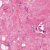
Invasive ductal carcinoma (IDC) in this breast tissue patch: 0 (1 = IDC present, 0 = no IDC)